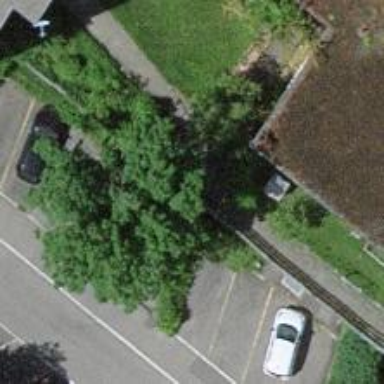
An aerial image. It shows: Parking entrance.